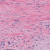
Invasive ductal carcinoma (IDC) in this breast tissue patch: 0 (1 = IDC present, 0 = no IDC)